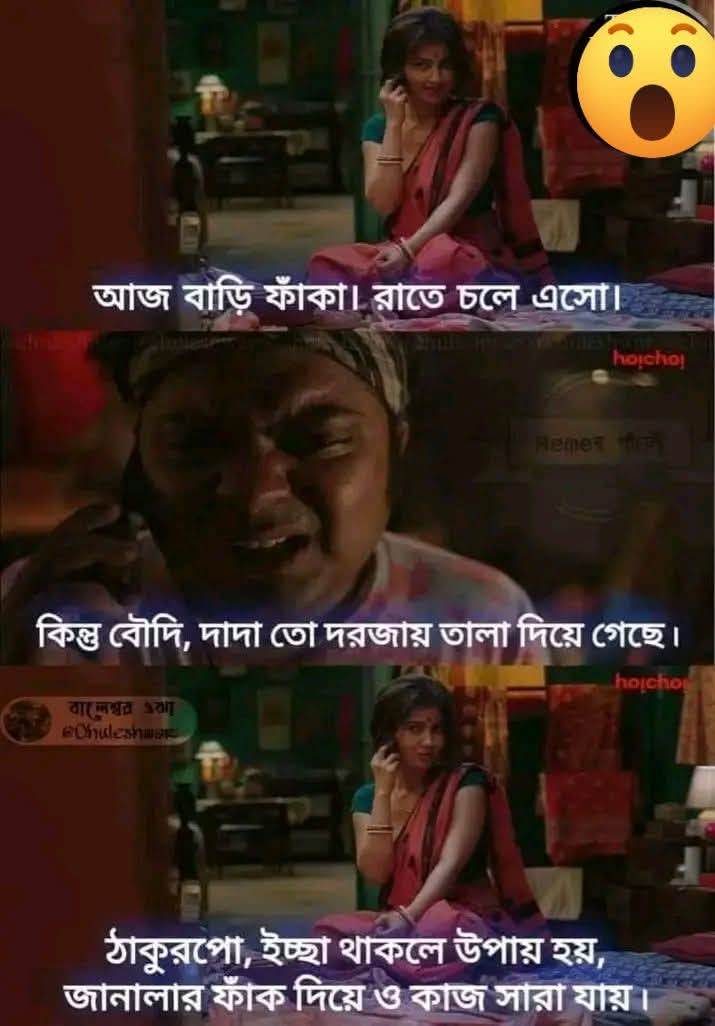
Text: আজ বাড়ি ফাঁকা। রাতে চলে এসো।
কিন্তু বৌদি, দাদা তো দরজায় তালা দিয়ে গেছে।
বালেশ্বর একঝা
ঠাকুরপো, ইচ্ছা থাকলে উপায় হয়, জানালার ফাঁক দিয়ে ও কাজ সারা যায়।
Label: Non Hate